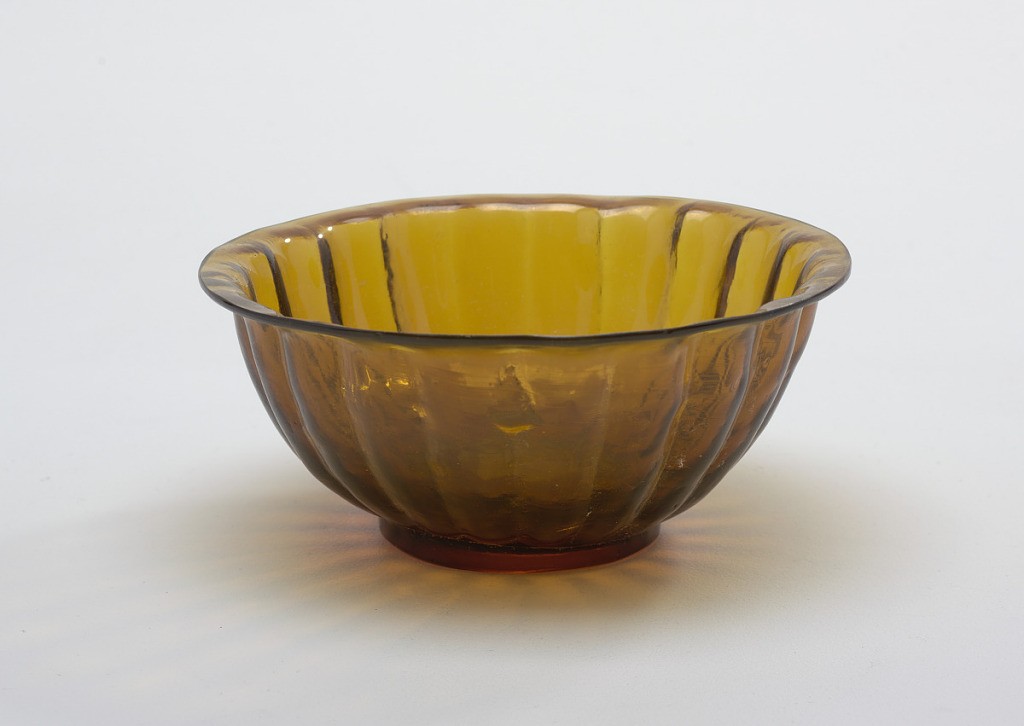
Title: Bowl
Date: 19th century
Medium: Glass
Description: Mold-blown bowl of amber colored glass with an inverted rim, a ring foot, low and flat; sloping sides of radiating petal shaped flutes. Interior of bowl is smooth while glass on exterior is rough. Base polished flat, parallel striations on exterior sides.